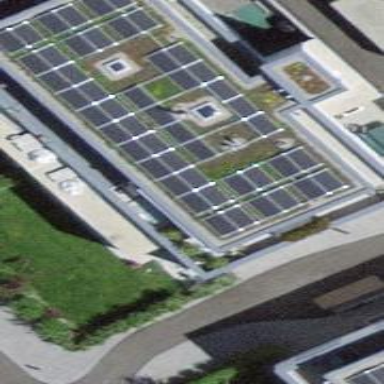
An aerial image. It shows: Building with apartments equipped with solar photovoltaic generator on its flat roof.